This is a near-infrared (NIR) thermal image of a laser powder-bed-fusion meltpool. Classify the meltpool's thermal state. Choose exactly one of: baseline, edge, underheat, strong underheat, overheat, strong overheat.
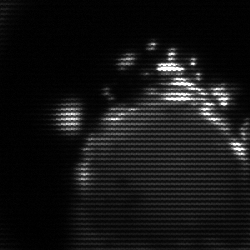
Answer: edge